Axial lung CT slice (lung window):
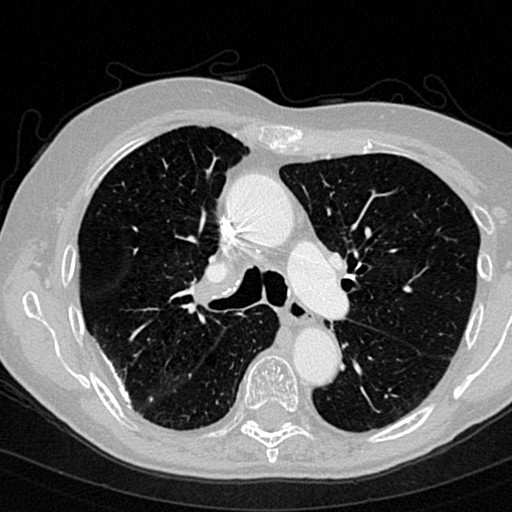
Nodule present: no